Brain MRI, t2w sequence, axial 2D slice.
Patient: age 31, sex M, weight 80 kg, height 1.78 m
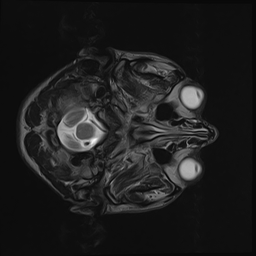